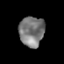
Tissue: prostate
Cell type: T cells
Senescence score: 0.3597
Nuclear area (px): 740
Mean DAPI intensity: 121.476